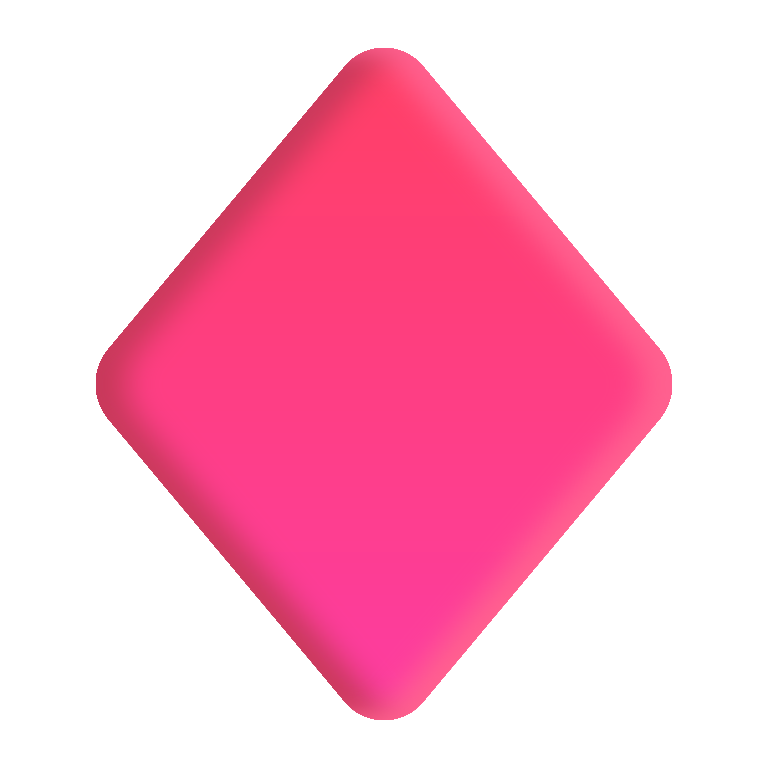
diamond suit color